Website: lowes
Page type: newsletter-management
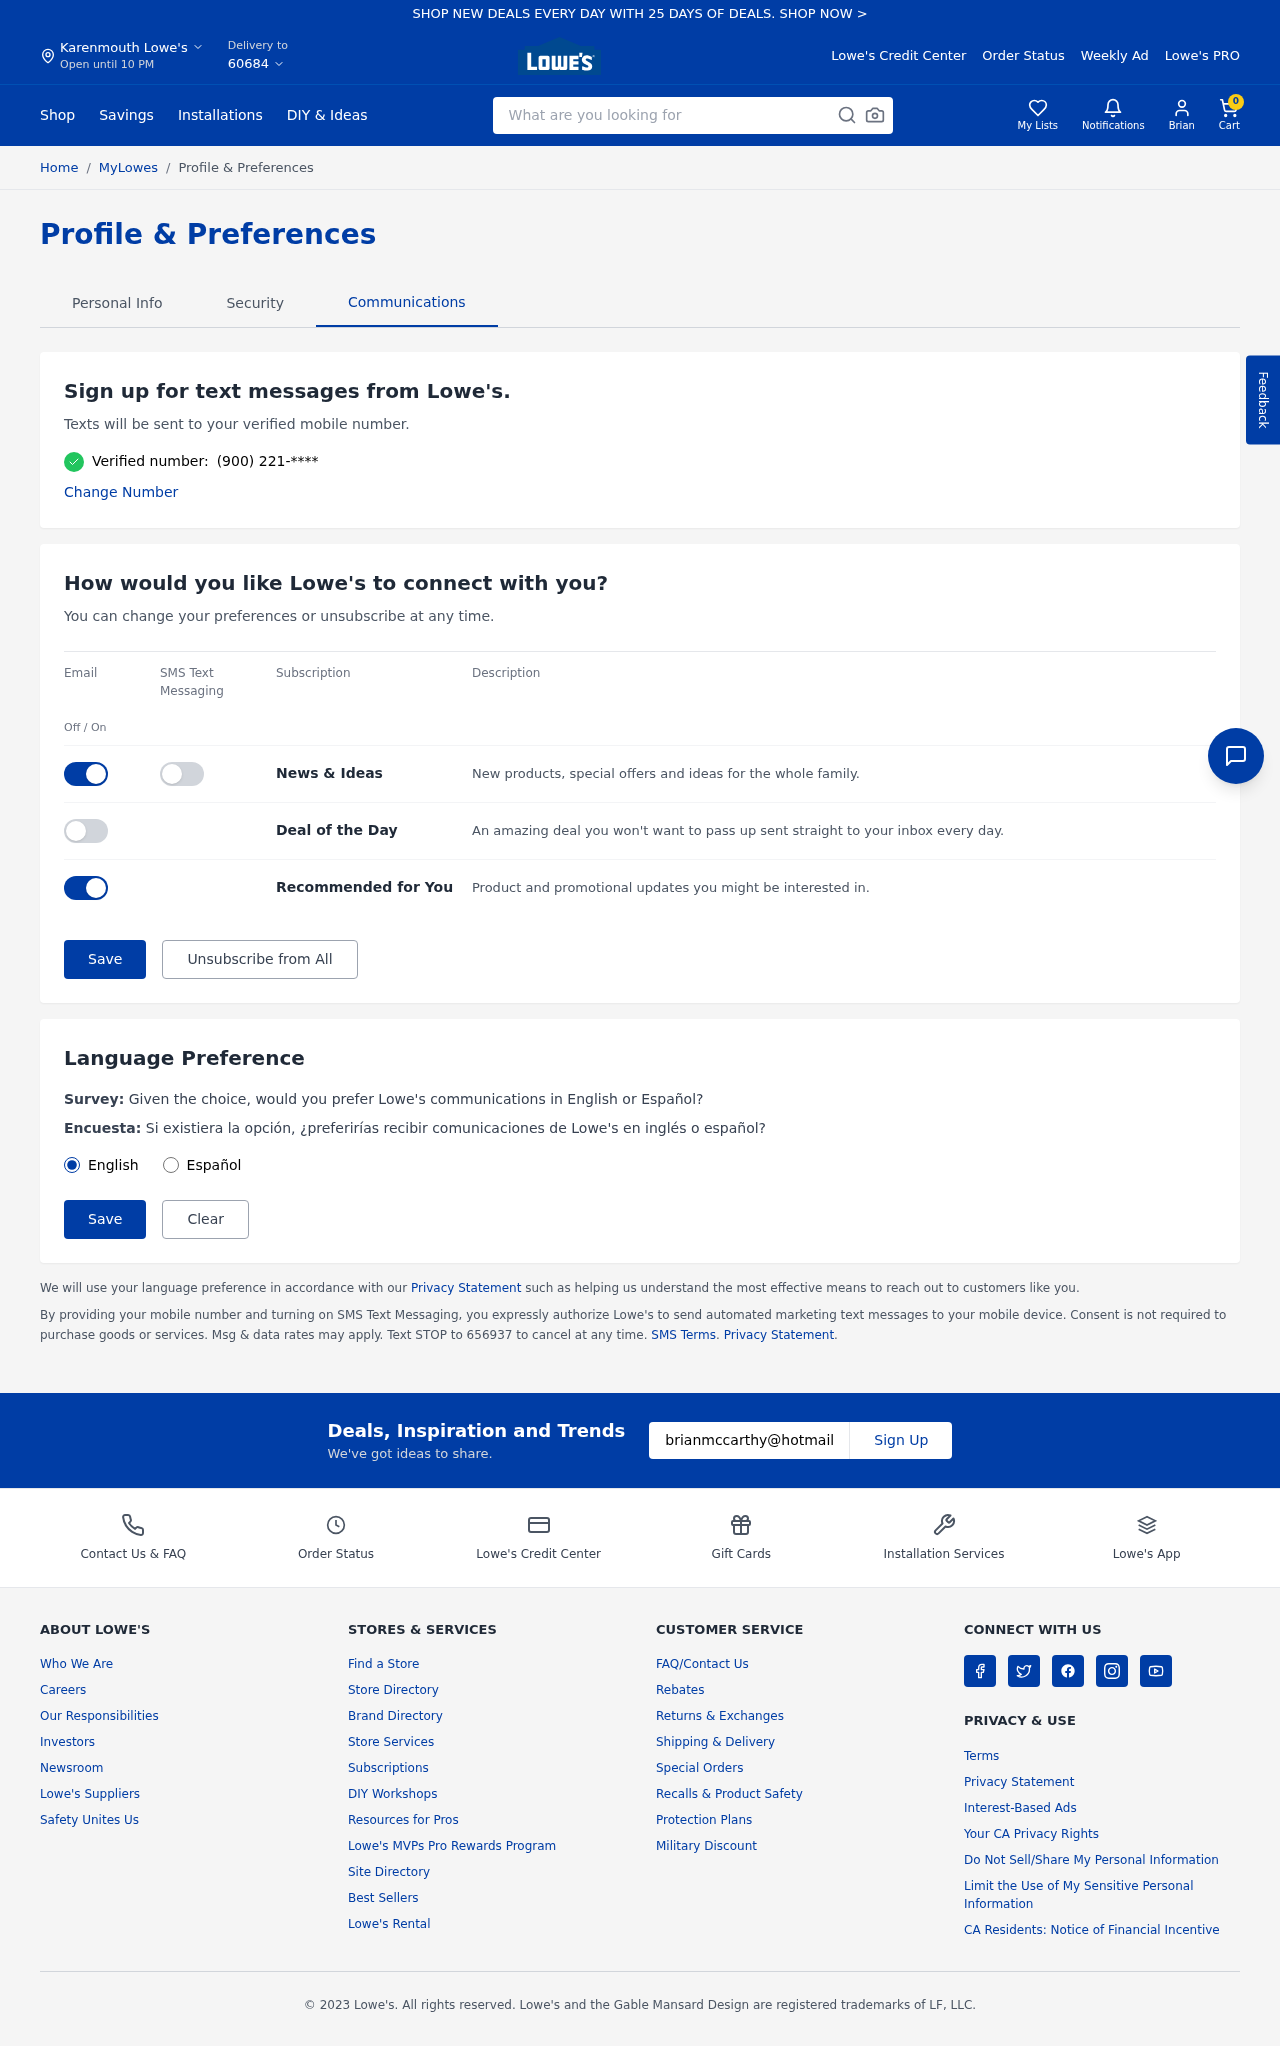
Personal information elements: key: PII_CITY
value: Karenmouth
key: PII_EMAIL
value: brianmccarthy@hotmail.com
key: PII_FIRSTNAME
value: Brian
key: PII_POSTCODE
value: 60684
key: PII_PHONE
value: (900) 221
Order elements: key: ORDER_NUM_ITEMS
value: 0
Search elements: key: HEADER_SEARCH
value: What are you looking for